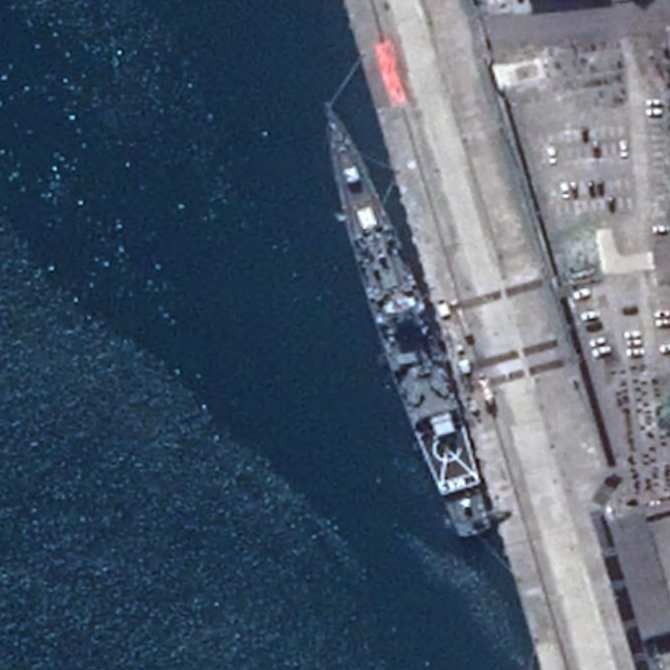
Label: Kidd-class_destroyer